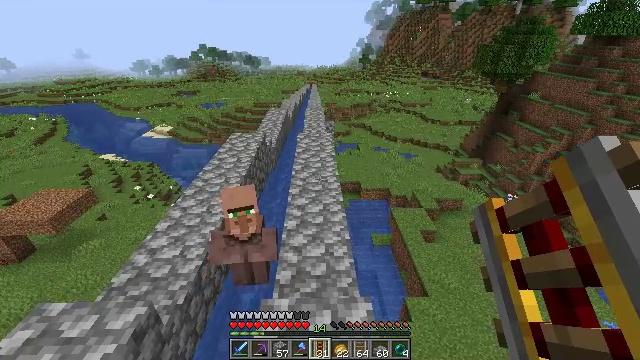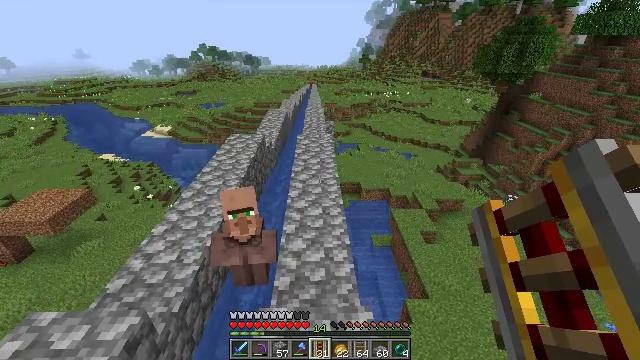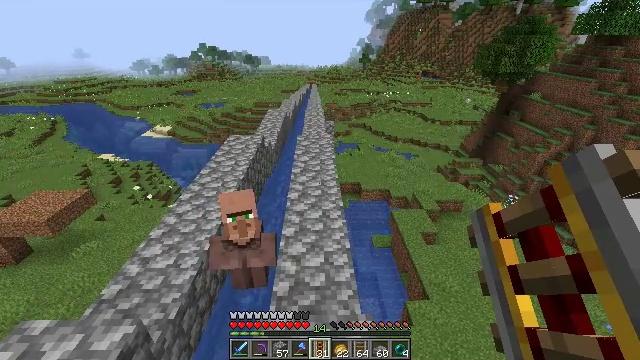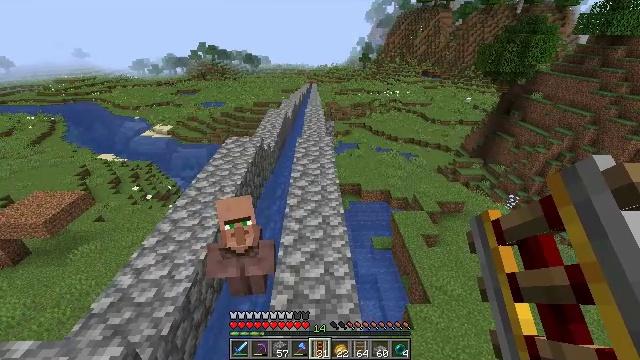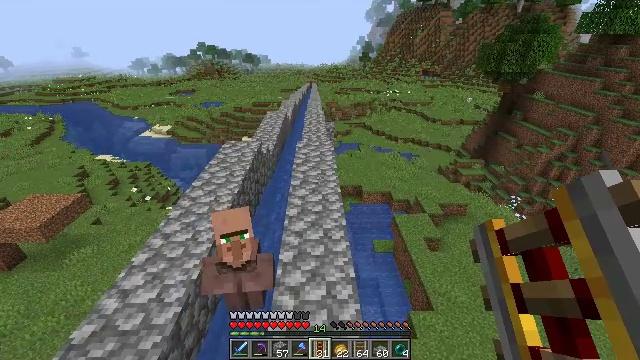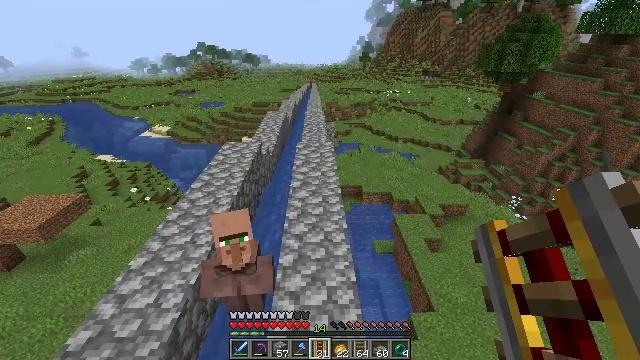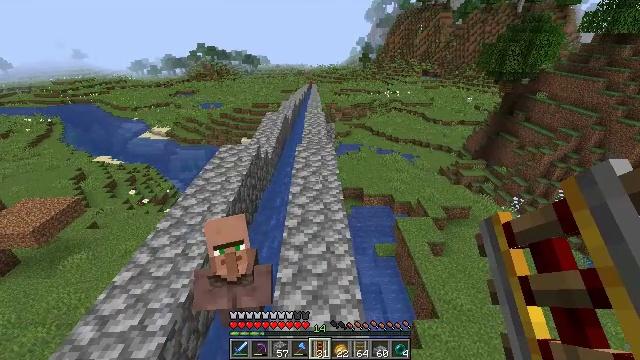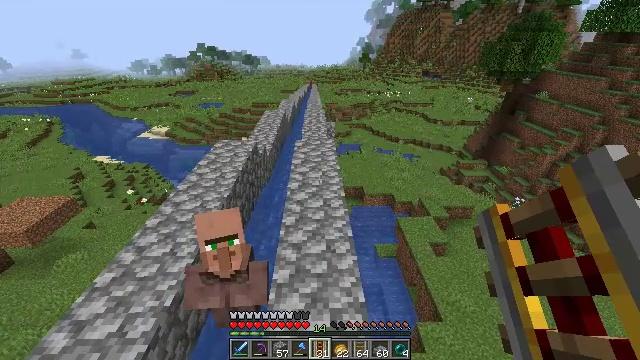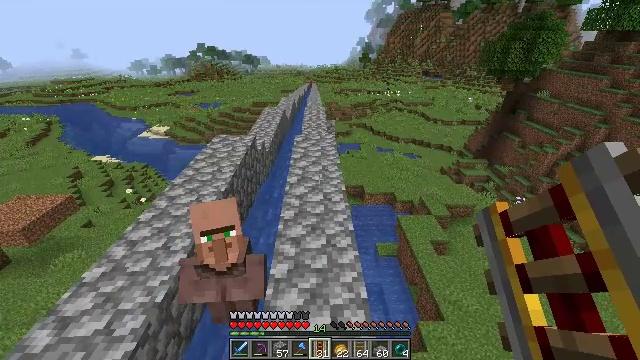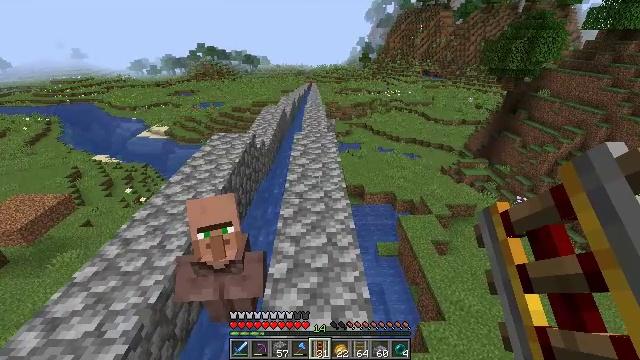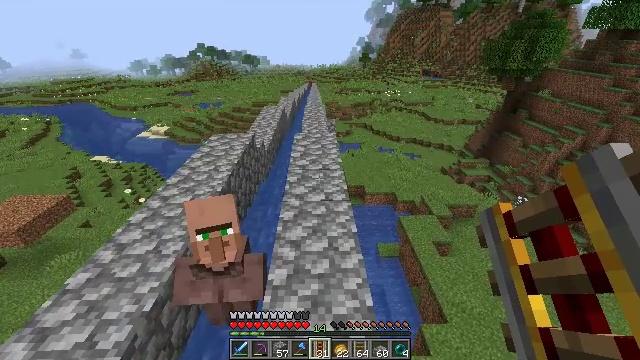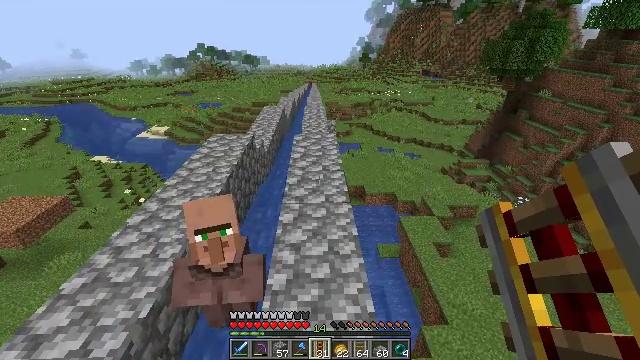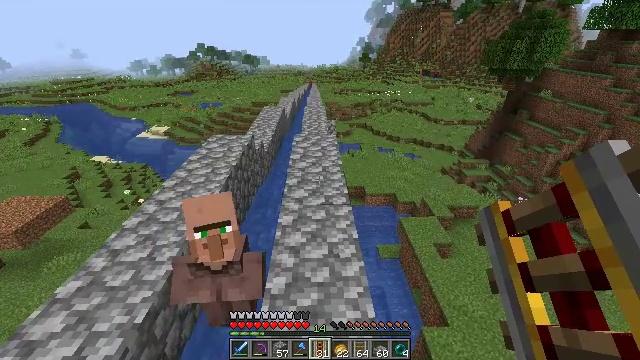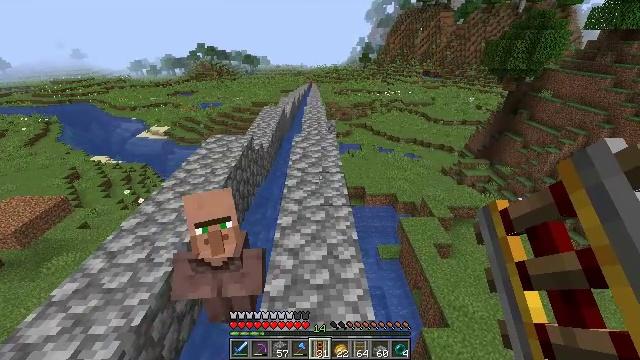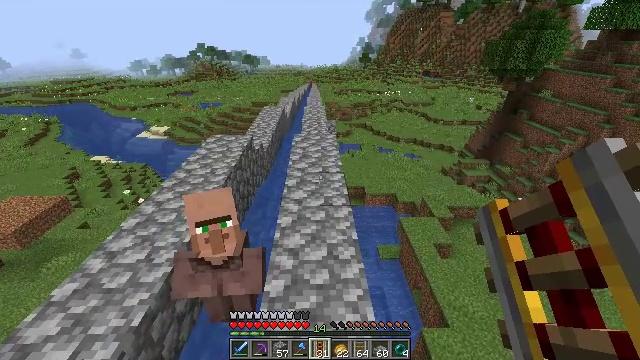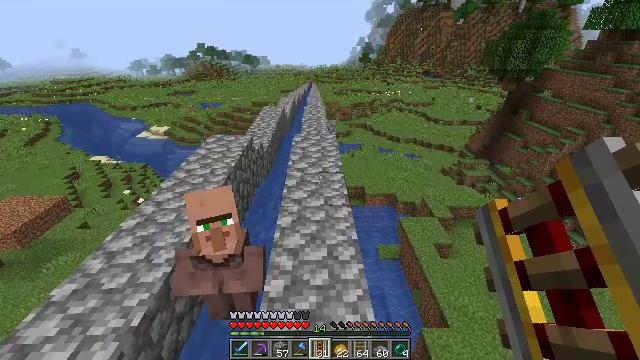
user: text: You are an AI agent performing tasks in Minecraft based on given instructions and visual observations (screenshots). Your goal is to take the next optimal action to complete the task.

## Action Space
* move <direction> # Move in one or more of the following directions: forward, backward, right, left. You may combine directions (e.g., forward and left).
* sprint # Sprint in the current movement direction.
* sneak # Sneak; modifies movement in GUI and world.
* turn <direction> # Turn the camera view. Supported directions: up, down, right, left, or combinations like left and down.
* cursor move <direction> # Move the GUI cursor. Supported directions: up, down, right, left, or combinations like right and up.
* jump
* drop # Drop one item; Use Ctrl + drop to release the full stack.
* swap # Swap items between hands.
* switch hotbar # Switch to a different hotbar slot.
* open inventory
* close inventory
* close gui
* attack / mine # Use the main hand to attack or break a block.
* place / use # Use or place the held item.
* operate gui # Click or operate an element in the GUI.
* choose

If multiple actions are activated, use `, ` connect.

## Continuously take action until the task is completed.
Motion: motion action
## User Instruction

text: Collect dirt by holding left button.
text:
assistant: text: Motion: move forward
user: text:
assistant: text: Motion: move forward
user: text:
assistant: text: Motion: move forward
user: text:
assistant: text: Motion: move forward
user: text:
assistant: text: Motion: move forward
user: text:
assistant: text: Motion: move forward
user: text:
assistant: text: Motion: no_op
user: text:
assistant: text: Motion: no_op
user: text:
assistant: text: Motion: no_op
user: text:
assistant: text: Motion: no_op
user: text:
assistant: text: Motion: no_op
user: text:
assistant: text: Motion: no_op
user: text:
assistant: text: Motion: no_op
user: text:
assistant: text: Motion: no_op
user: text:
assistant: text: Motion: no_op
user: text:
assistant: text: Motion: no_op
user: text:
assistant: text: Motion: no_op
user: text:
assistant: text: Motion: no_op
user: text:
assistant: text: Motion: no_op
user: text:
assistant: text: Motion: no_op
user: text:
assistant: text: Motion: no_op
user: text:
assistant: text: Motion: no_op
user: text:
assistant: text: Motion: no_op
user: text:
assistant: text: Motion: no_op
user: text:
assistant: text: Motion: no_op
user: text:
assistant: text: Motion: no_op
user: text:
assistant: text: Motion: no_op
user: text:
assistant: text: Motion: no_op
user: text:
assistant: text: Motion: no_op
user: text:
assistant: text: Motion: no_op